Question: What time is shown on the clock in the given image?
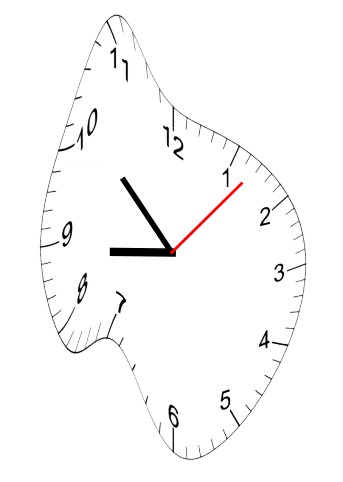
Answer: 08:52:07